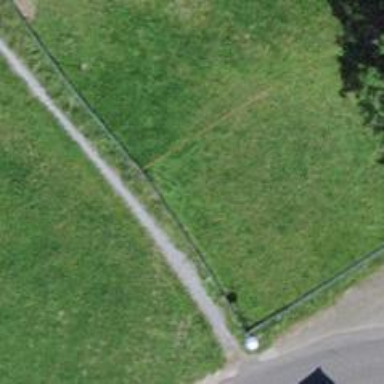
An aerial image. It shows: Unpaved footway.